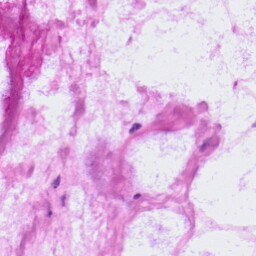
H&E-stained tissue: LymphNode